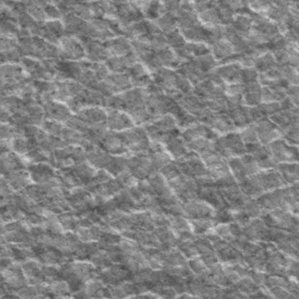
Label: frost